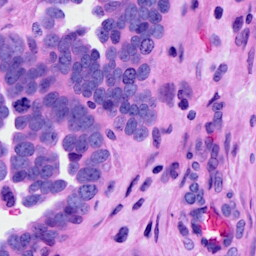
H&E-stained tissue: Ovarian